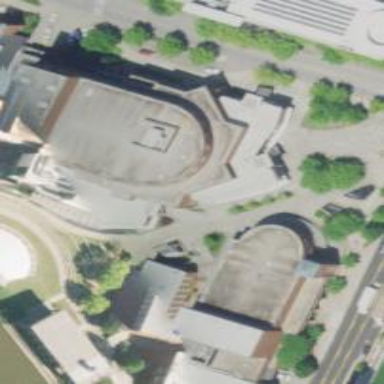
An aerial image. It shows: Arts centre.